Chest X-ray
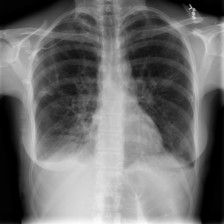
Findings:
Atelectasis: negative
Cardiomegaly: negative
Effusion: negative
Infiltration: negative
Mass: negative
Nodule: positive
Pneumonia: negative
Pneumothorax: negative
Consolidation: negative
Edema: negative
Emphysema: negative
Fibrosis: negative
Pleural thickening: positive
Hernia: negative